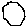
Label: hexagon